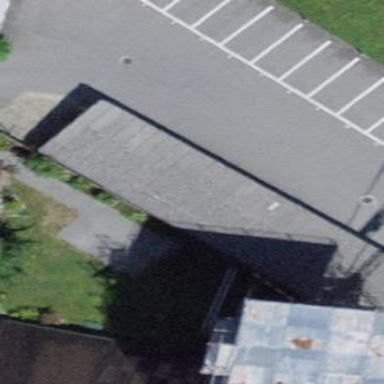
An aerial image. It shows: Shelter.